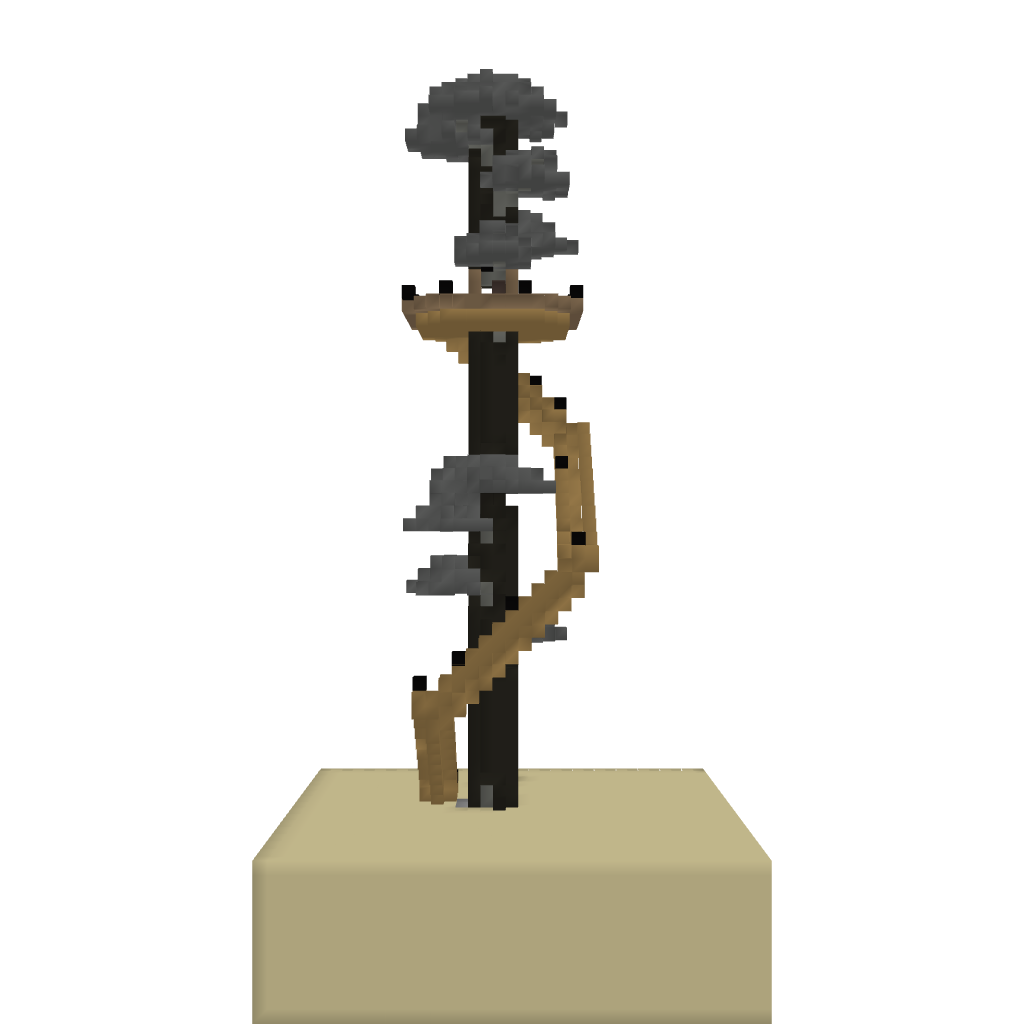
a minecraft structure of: Hacker Tree